Question: I'm stuck at this point a long time now and i know, there are a lot of other questions like mine, but nothing helped me.
So, i only want to update the child value (picture). I'm struggling with the ID given from Firebase. Here I'm using this:
'''
DatabaseReference updateData = FirebaseDatabase.getInstance().getReference("userInfos").child(user.getUid();
'''
after that:
'''
updateData.child("vorname").setValue(vName);
'''
But i keep getting a new ID under "userInfos".
Are there any suggestions?
Thanks

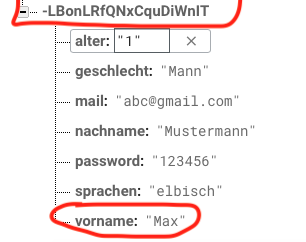
Answer: Here it is not specific, what is user.getUid(). Do you get it from firebase auth or it's a push id generated by firebase database.
'''
DatabaseReference updateData = FirebaseDatabase.getInstance()
.getReference("userInfos")
.child(user_id_will_be included_here);
'''
Then
'''
updateData.child("vorname").setValue(vName);
'''
will work fine. But it is better practice to use auth id as userId in database. It helps to retrive user data in future. You can get that id easily
'''
FirebaseUser currentFirebaseUser = FirebaseAuth.getInstance()
.getCurrentUser() ;
Toast.makeText(this, "" + currentFirebaseUser.getUid(), Toast.LENGTH_SHORT).show();
'''